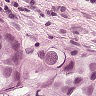
Metastatic tissue present: yes